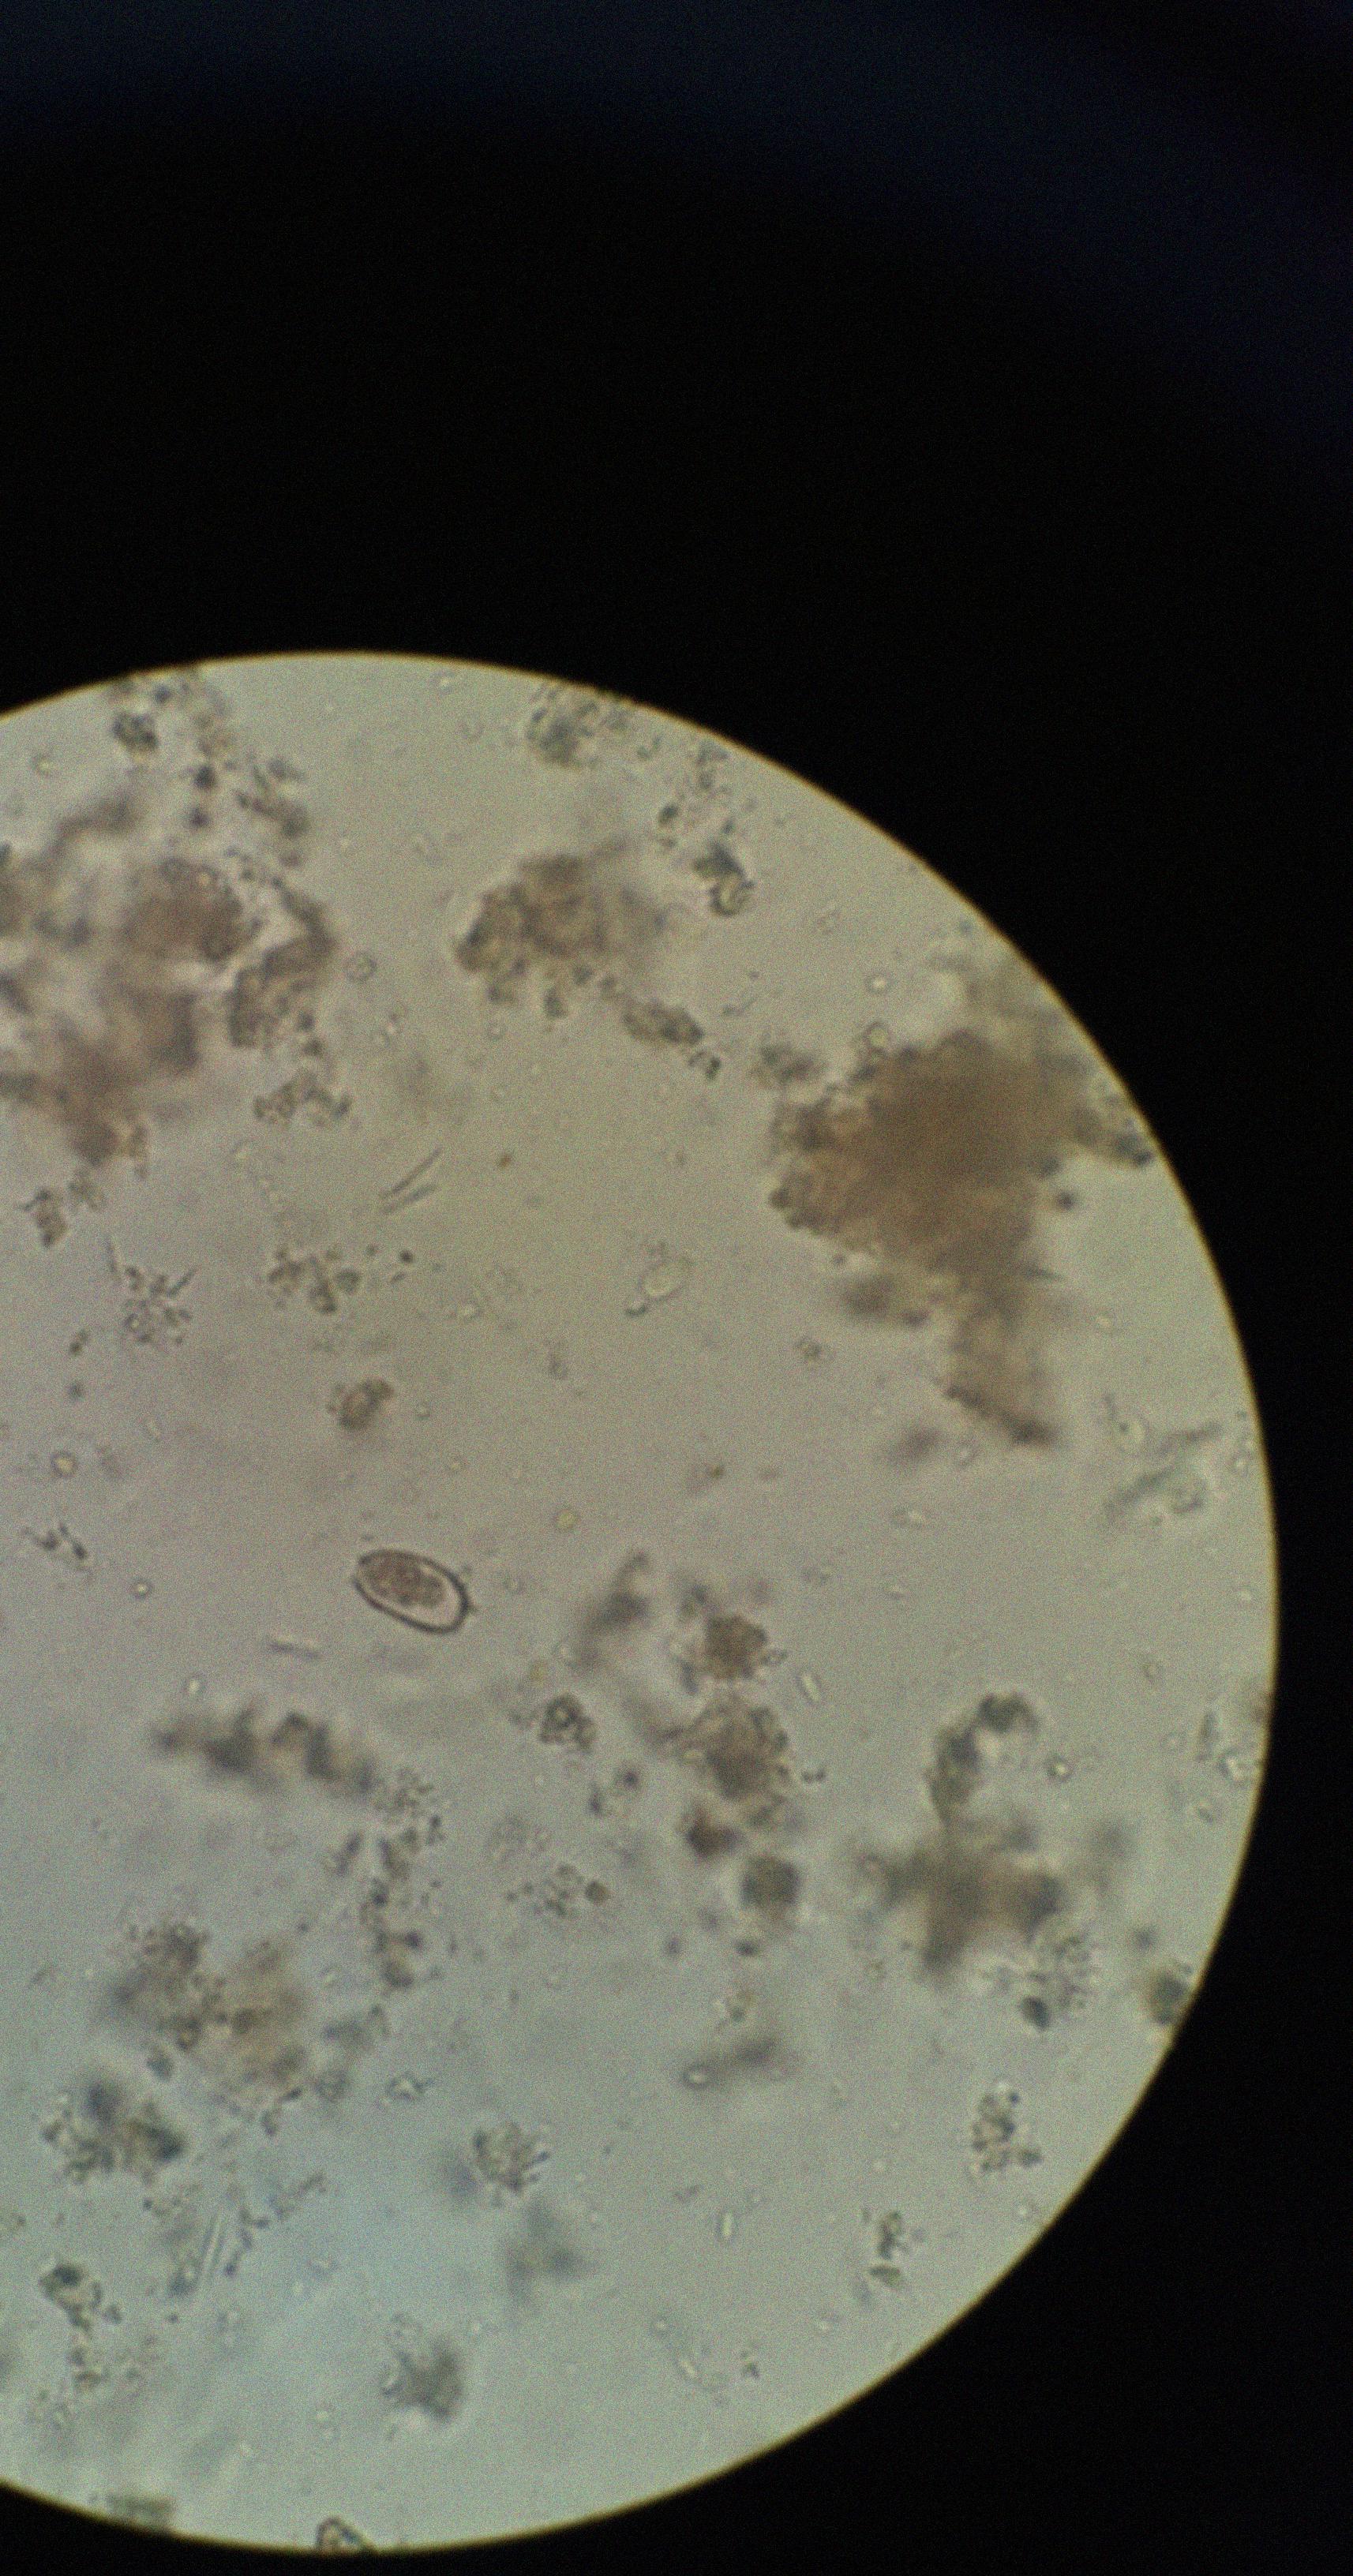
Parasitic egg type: Capillaria philippinensis